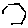
Label: hexagon